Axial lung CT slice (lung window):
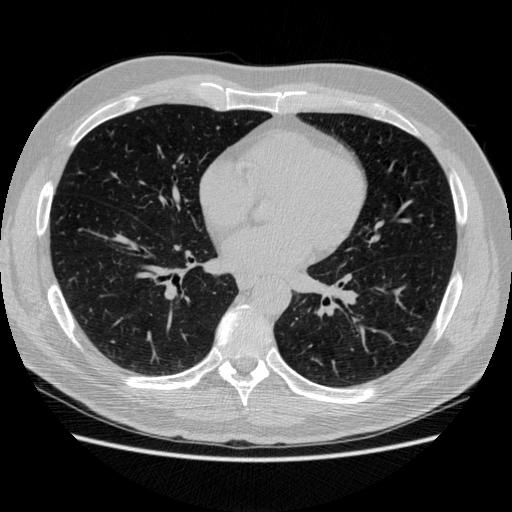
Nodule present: no